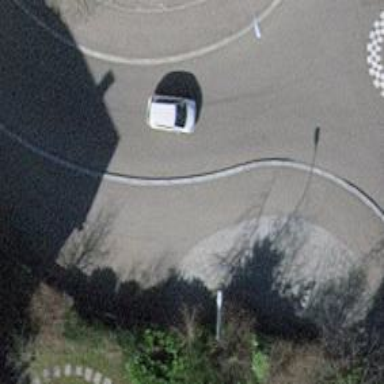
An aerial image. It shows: Asphalt sidewalk along the footway.